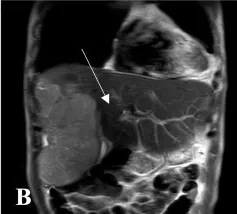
(B) Before conversion therapy, an abdominal coronal MRI showed the distal end of the right branch of the portal vein are poorly visualized, which is consistent with invasion by HCC (white arrow).
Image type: radiology (mri)